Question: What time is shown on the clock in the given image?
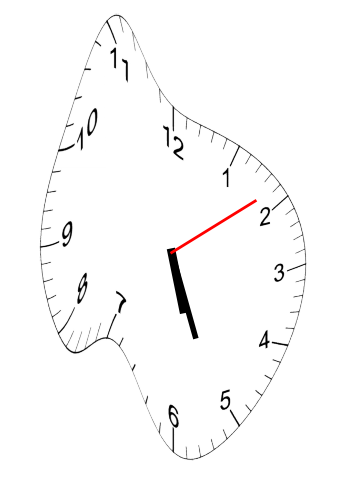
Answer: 05:26:09